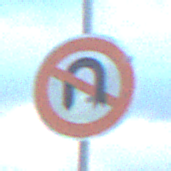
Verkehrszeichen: VerbotWenden
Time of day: SunriseSunset
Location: Outdoor (Beach)
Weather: PartlyCloudy
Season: NotSpecified
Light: Natural